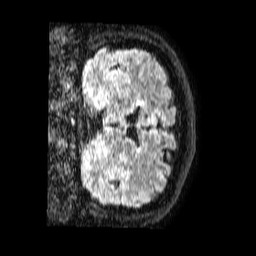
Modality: FLAIR
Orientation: coronal
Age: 46
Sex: female
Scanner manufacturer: philips
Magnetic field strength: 1.5 T
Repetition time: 4.8 s
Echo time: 0.3 s